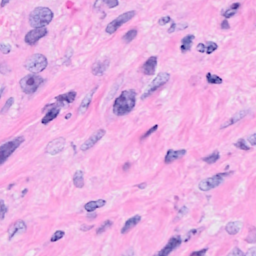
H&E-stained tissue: Breast